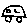
Label: car